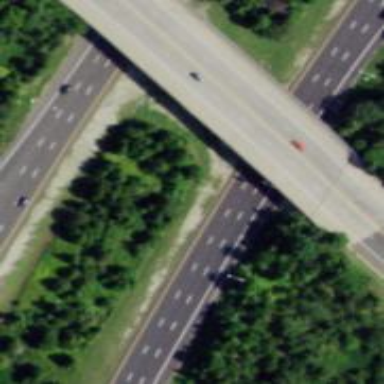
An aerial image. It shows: Urban freeway or expressway.